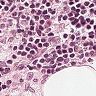
Metastatic tissue present: no